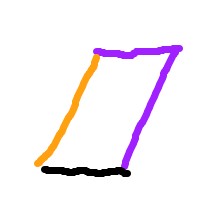
Shape: parallelogram